Question: I would like to create a TRANSLUCENT grouped table view cell. In other words I want to see the grouped table view background pattern, but i don't want completely clear cells. I've seen a lot of questions about transparent cells but none address making translucent (only partially transparent) cells.
This is what I'm trying:
'''
- (void) tableView:(UITableView *)tableView willDisplayCell:(UITableViewCell *)cell forRowAtIndexPath:(NSIndexPath *)indexPath {
cell.contentView.backgroundColor = [UIColor colorWithWhite:1.0f alpha:0.5f];
cell.backgroundColor = [UIColor clearColor];
cell.backgroundView.backgroundColor = [UIColor clearColor];
}
'''
And this is the result:

It's almost right, except that the contentView of the cell extends beyond the rounded corners of the grouped cell.
by using a transparent image and setting the cell's background view. Would have still liked to do it programmatically though, so if anyone has a solution, I will gladly accept it.
Can also be done by setting backgroundView to a new UIView, that has the desired background color and rounded corners via QuartzCore's setCornerRadius call to the view's layer property.
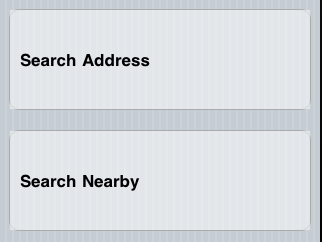
Answer: For anyone else wondering, the code that I ended up using was:
'''
- (UITableViewCell*) tableView:(UITableView *)tableView cellForRowAtIndexPath:(NSIndexPath *)indexPath {
//...
cell.contentView.backgroundColor = [UIColor clearColor];
cell.backgroundColor = [UIColor clearColor];
UIView *bgView = [[UIView alloc] init];
[[bgView layer] setCornerRadius:10.0f];
[bgView setBackgroundColor:[UIColor colorWithWhite:1.0f alpha:0.25f]];
cell.backgroundView = bgView;
//...
return cell;
}
'''